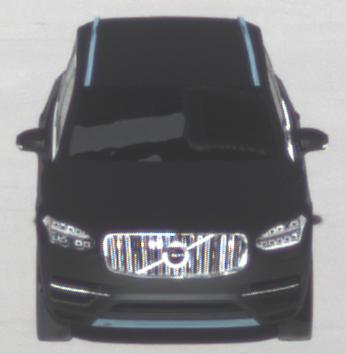
Make: Volvo
Model: XC90 B5
Detailed model: XC90 (L)
Model produced from: 2019/08
Model produced until: 2020/04
Doors: 5
Color: black
Road condition: dry road
Daytime: morning or afternoon
Contrast: high contrast